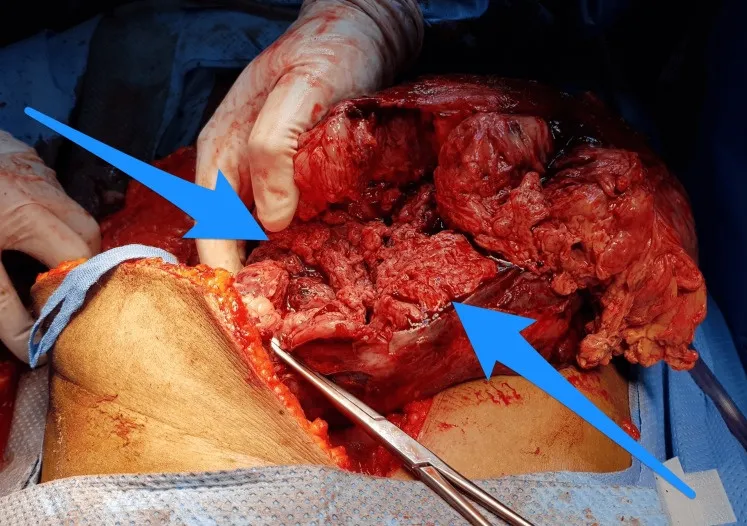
Intraoperative finding of a large mass at the tail of the pancreas and spleen (arrows).
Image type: medical_photograph (other_medical_photograph)